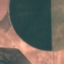
Label: AnnualCrop